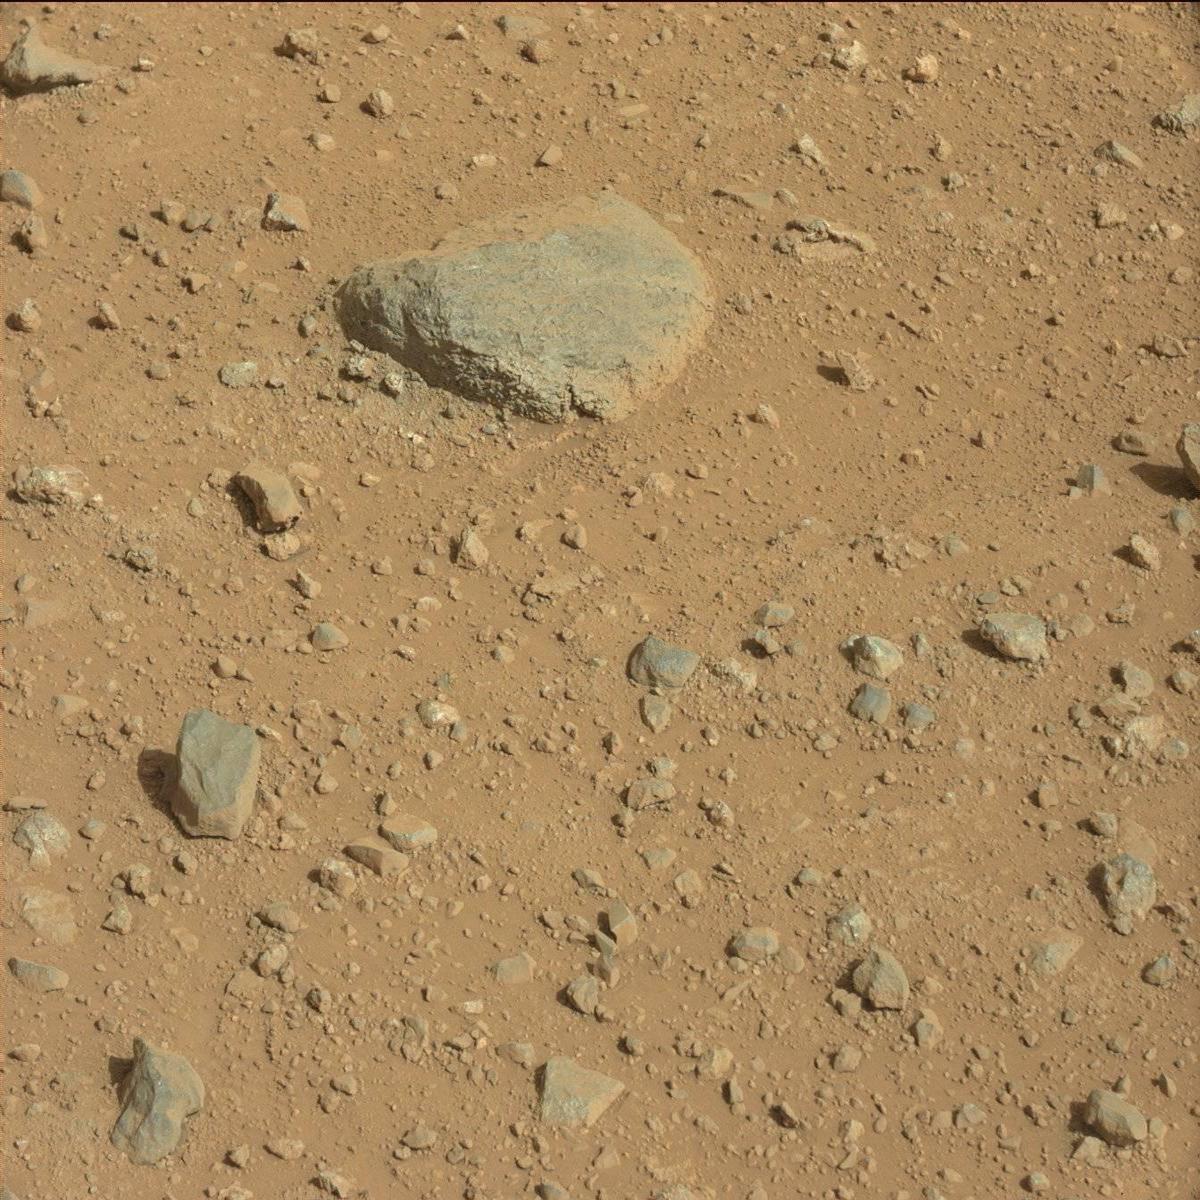
Terrain classes present: Bedrock, Rock, Sand / Soil